Current action and preconditions to check: trajectory_clear

Your task: For each precondition in the list above, predict whether it will hold at this action.

Consider the current scene as observed from the mobile robot's camera, and analyze the predicted future states of all dynamic agents (e.g., people, animals, vehicles, or any moving entities) within the NEXT SECOND.

IMPORTANT: Only answer "very likely" if you are absolutely certain—based on strong, clear evidence—that a dynamic agent will violate the precondition in the predicted future state. Do NOT answer "very likely" for unlikely, ambiguous, or low-probability risks.

Ask yourself for each precondition: Is there a high probability, with clear and convincing evidence, that the predicted future states of any dynamic agent will interfere with the predicted future state of the currently executing action within the NEXT SECOND, causing that precondition to fail?

Assess the risk level based on these predictions. Use "likely" or "very likely" if motions create a clear risk of interference.

Use "neutral" or "improbable" if agents are nearby but their predicted paths are clearly diverging or non-conflicting.

Failure Risk Categories: "very improbable", "improbable", "neutral", "likely", "very likely"

Answer Format: Output ONLY the probability_of_failure value from these categories: "very improbable", "improbable", "neutral", "likely", "very likely"

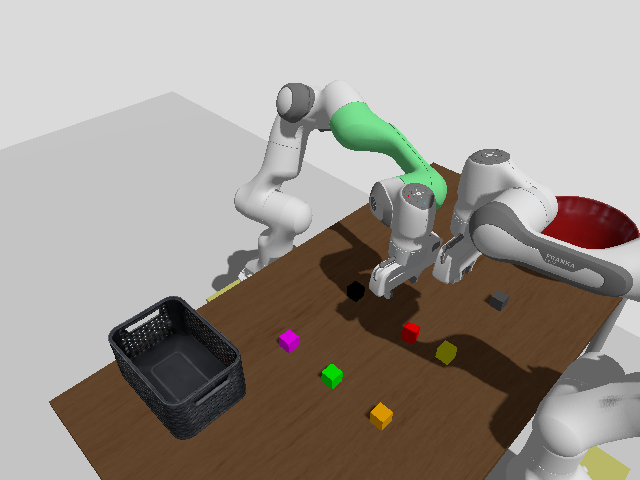

Answer: neutral